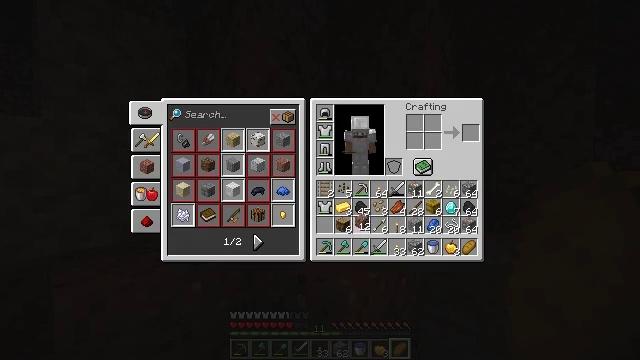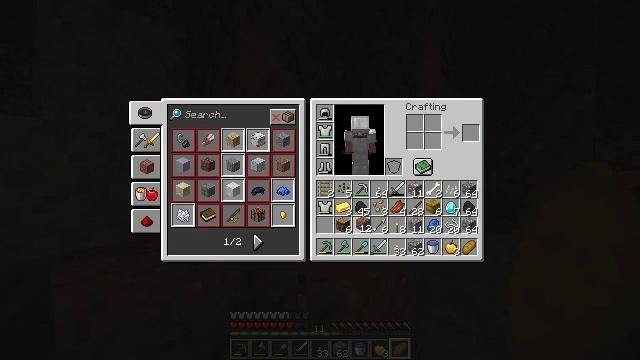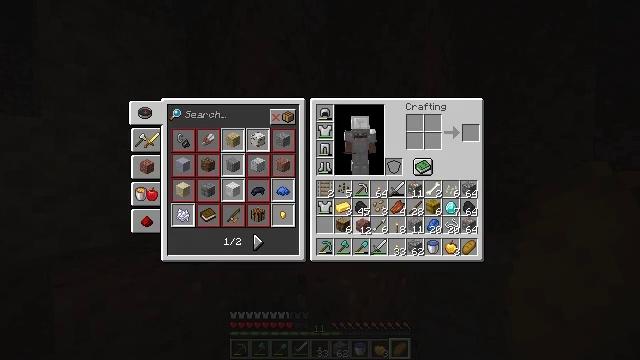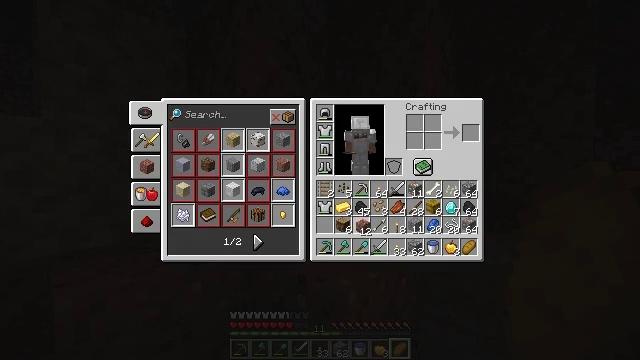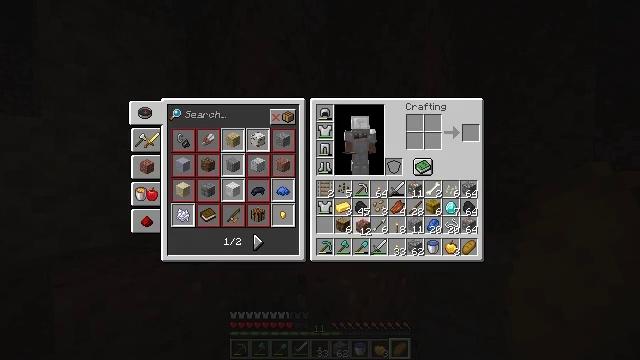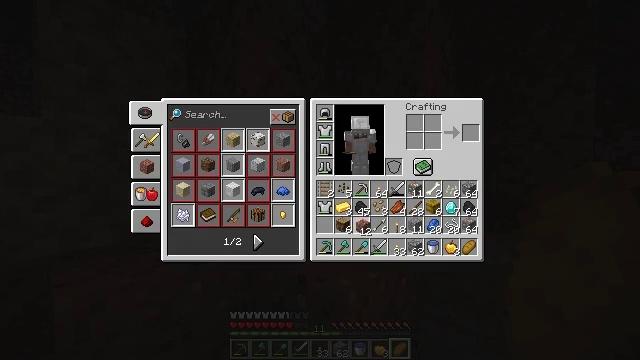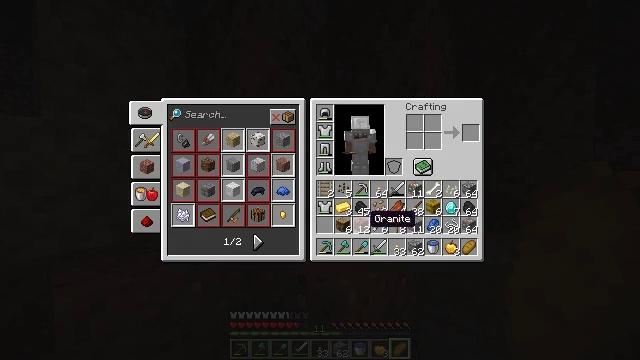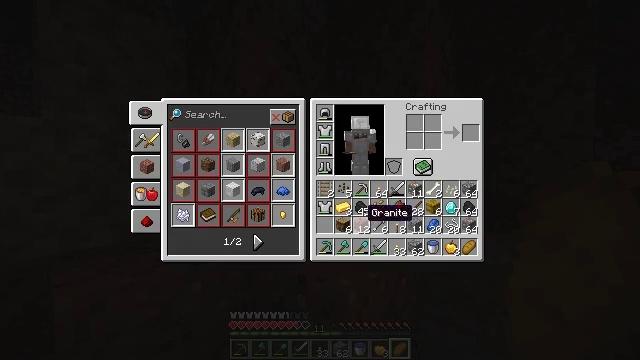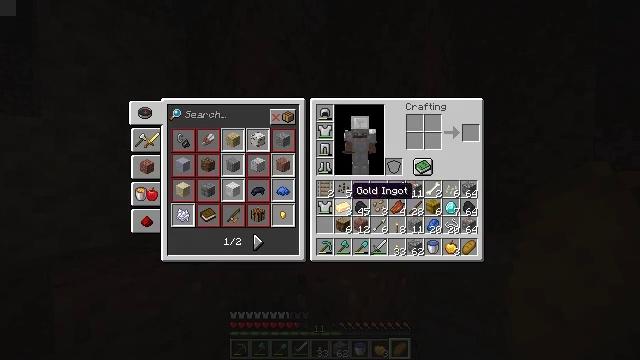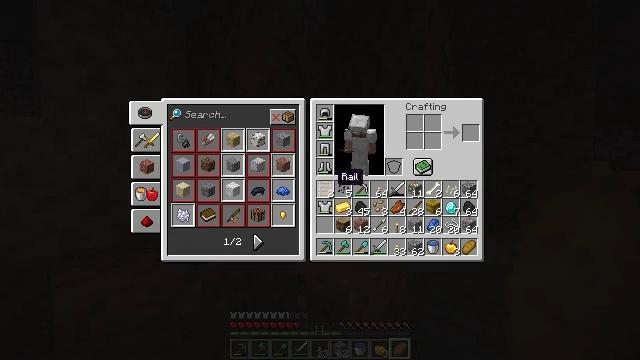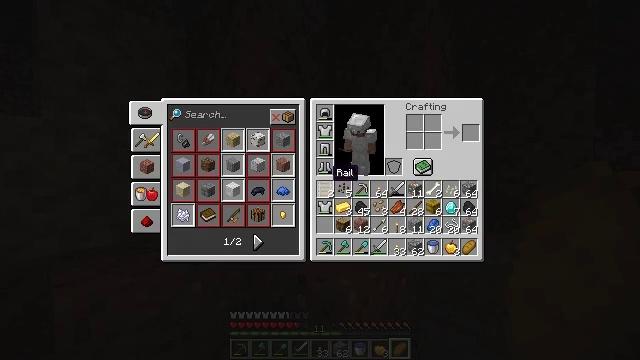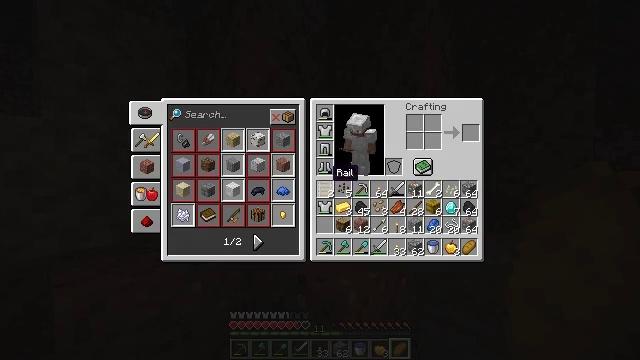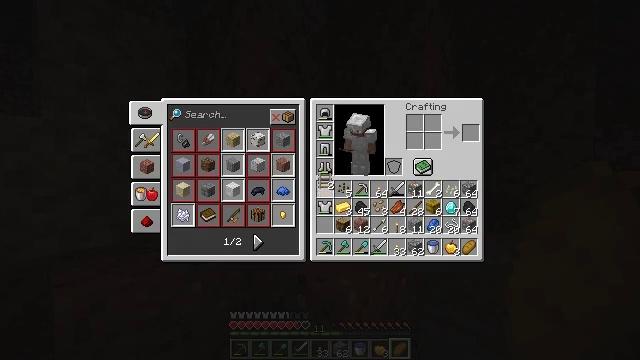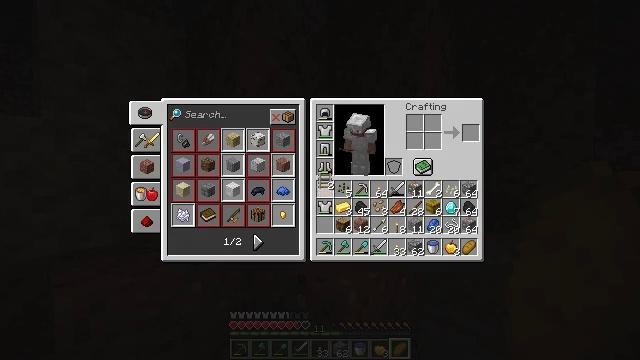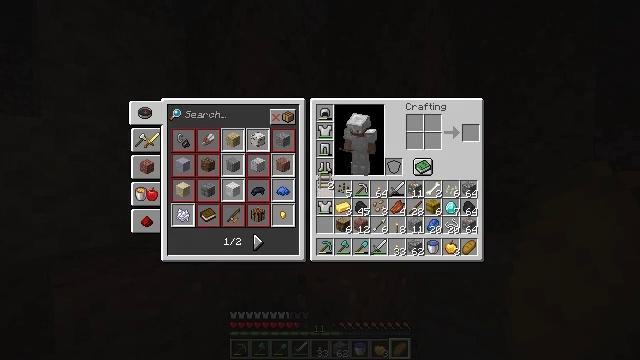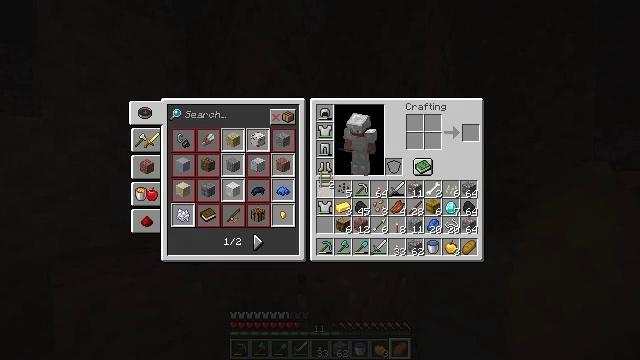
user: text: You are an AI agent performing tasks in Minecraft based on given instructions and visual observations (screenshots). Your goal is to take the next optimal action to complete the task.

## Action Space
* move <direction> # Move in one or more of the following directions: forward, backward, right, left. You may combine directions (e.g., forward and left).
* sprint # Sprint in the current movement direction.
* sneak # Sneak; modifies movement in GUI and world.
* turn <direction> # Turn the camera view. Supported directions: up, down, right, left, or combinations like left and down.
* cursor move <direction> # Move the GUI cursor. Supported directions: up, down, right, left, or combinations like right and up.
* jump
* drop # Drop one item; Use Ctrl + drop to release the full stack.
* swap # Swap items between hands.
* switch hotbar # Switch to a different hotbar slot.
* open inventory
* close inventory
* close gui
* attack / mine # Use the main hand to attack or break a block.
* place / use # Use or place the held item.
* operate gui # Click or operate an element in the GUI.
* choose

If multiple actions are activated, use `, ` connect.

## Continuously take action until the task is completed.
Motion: motion action
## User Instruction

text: Drop a rail.
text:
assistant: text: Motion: no_op
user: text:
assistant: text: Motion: no_op
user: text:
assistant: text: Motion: no_op
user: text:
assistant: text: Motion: operate gui
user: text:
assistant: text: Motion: operate gui
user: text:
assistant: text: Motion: no_op
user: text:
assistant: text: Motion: no_op
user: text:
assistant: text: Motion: cursor move left and up
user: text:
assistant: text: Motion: cursor move left and up
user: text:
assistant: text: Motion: no_op
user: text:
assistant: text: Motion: no_op
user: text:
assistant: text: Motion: operate gui
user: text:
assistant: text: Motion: operate gui
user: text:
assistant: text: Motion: operate gui
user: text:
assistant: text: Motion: no_op
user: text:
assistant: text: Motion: cursor move right and up
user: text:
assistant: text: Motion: cursor move right and up
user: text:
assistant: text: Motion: cursor move right and up
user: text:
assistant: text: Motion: cursor move right and up
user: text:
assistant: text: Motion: cursor move right, operate gui
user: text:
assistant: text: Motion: operate gui
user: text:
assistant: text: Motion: no_op
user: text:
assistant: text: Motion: no_op
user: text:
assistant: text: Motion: no_op
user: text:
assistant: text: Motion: no_op
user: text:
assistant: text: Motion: no_op
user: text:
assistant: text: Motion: close gui